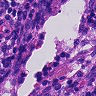
Metastatic tissue present: no